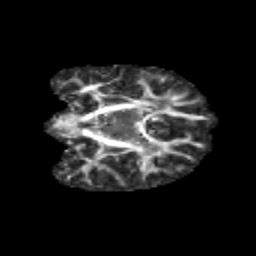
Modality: FA
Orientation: coronal
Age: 9
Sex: female
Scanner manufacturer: siemens
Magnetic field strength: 3 T
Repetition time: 3.8 s
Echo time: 0.07 s